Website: bh-photo
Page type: delivery-shipping
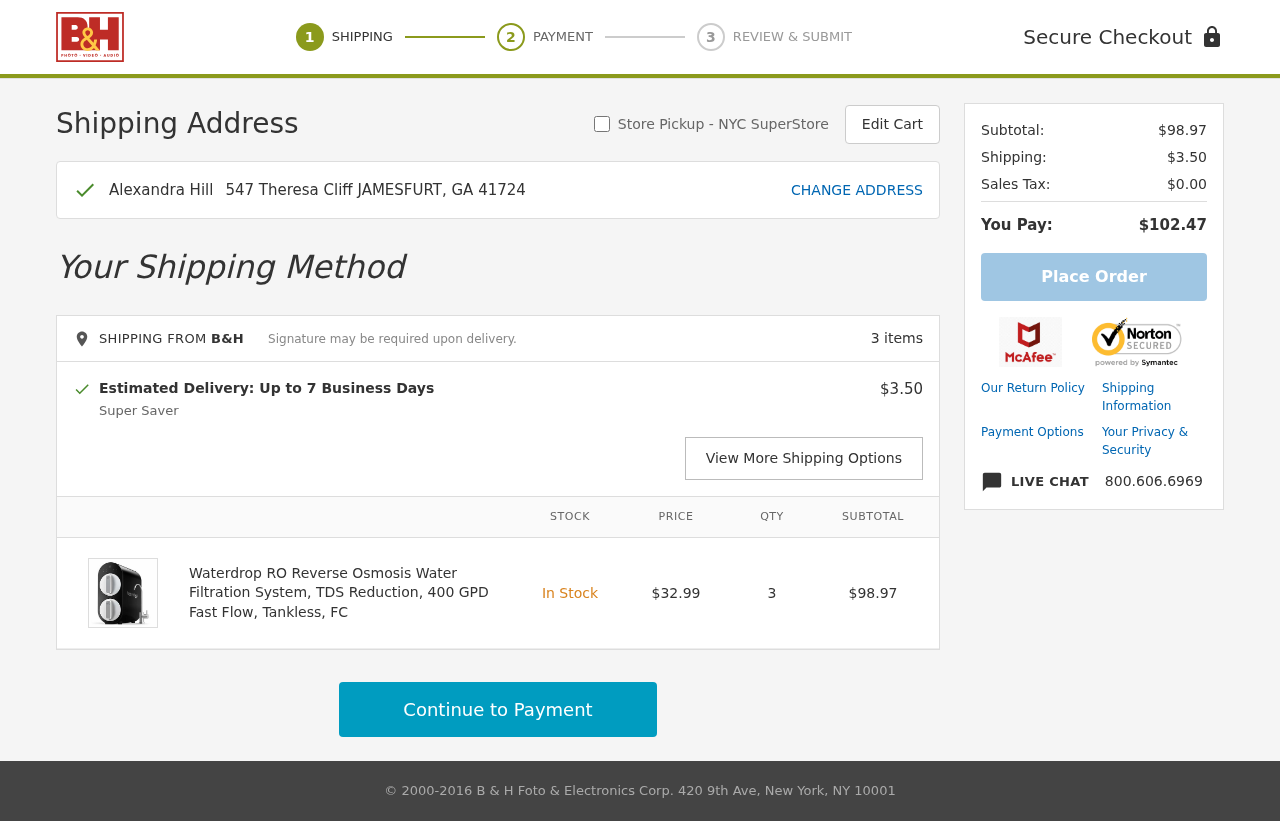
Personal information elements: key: PII_FULLNAME
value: Alexandra Hill
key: PII_STREET
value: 547 Theresa Cliff
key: PII_CITY_STATE_ZIP
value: JAMESFURT, GA 41724
Product elements: key: PRODUCT1_NAME
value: Waterdrop RO Reverse Osmosis Water Filtration System, TDS Reduction, 400 GPD Fast Flow, Tankless, FC
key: PRODUCT1_PRICE
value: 32.99
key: PRODUCT1_QUANTITY
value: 3
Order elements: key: ORDER_NUM_ITEMS
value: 3 items
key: ORDER_DELIVERY_DATE
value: Estimated Delivery: Up to 7 Business Days
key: ORDER_SHIPPING_COST
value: $3.50
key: ORDER_SUBTOTAL
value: $98.97
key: ORDER_SUBTOTAL2
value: $98.97
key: ORDER_SHIPPING_COST2
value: $3.50
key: ORDER_TAX
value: $0.00
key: ORDER_TOTAL
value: $102.47